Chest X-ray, AP view. Patient: 35 years old, sex M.
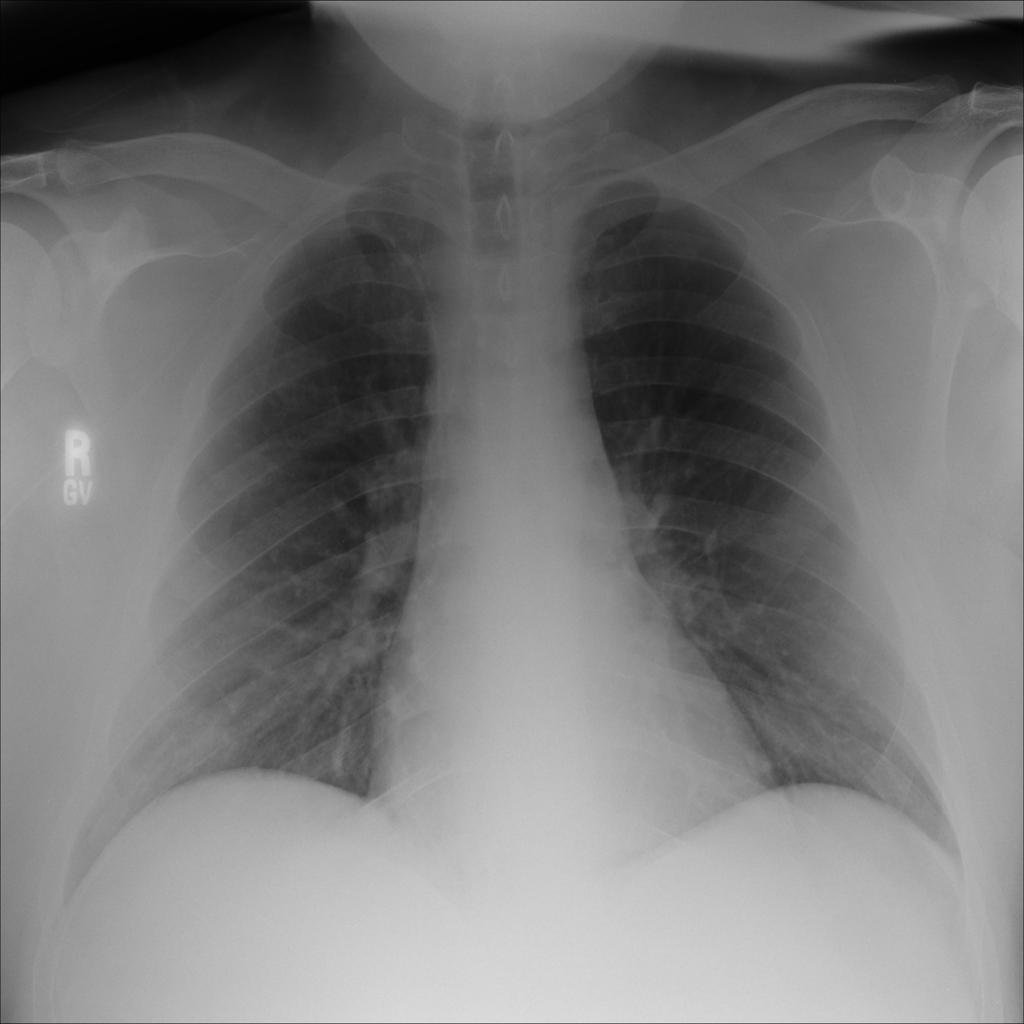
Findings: Pneumothorax